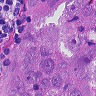
Metastatic tissue present: yes